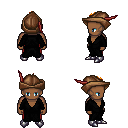
a pixel art fantasy rpg character, male body template, human, dark skin, gray robe, red pants, light blonde mohawk hairstyle, leather cap, metal boots, four views (front, back, left, right), 2x2 character sprite sheet, small pixel art, hard edges, no anti-aliasing